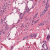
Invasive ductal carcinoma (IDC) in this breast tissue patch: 1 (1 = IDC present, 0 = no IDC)